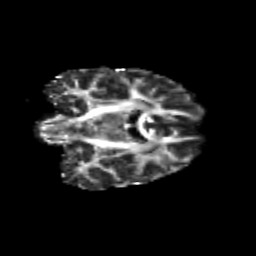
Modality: FA
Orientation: coronal
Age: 23
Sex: female
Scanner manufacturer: siemens
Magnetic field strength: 3 T
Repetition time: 3.5 s
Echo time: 0.113 s